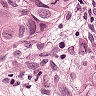
Metastatic tissue present: yes